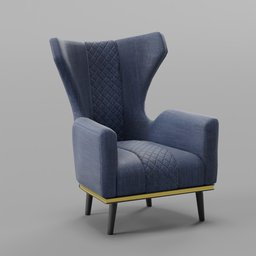
Label: furniture